Question:
How would I go about finding out whether each state has a unique input / output sequence? Is there a standardised technique or method? I can't seem to find anything online.
Thanks for any help!
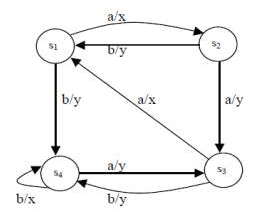
Answer: For a Deterministic FSM (i.e., one without epsilon state transitions), there is a unique input sequence leading to the state if and only if the following conditions are met:
1) There must exist a path to the state. (An isolated unreachable state could not qualify).
2) There is no path that returns to the start state (otherwise, a direct march to the target state would reach it and a march that cycles back to the start state and then does a direct march would also work).
3) For each state S, either the target state is not reachable from S, or S the target state, or there is a unique path from the start state to S and there is a unique path from S to the target state.
Assuming you are using a Directed Graph object representation, this will mean that there are no edges in the graph that terminate at the start state, and that for each state S in the graph, either, there is no path from S to the target, or there is a unique one.
If you are trying to find this out in code, you can probably use a modified <URL> to address this.
Note that this only addresses having a unique input-sequence. Having a unique output sequence requires more care, because there may in fact be more than one input sequence that produces the same output sequence. However, the ideas are the same, but you must modify the third criteria:
3) For each state S, either the target state is not reachable from S, or S the target state, or if S and T both have a path to the target state, they must generate the same output sequence, and the output sequence generated from the start state to S and the output sequence generated from the start state to T must be the same.
Again, a modified Dijkstra's is probably the best bet.